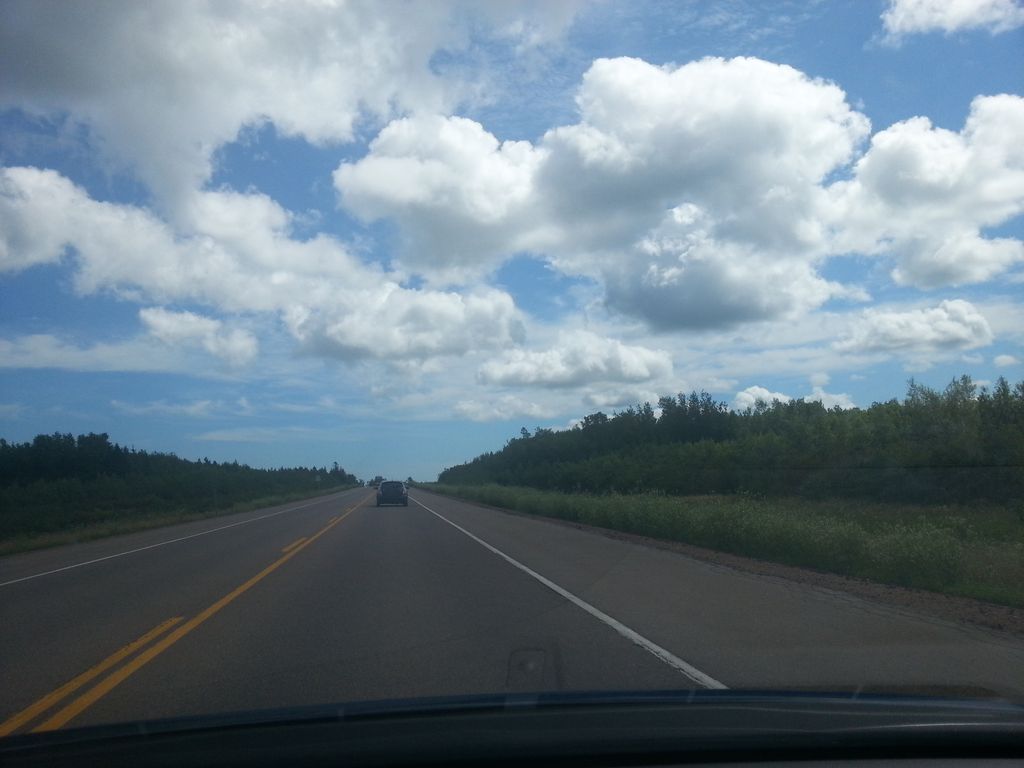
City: charlottetown